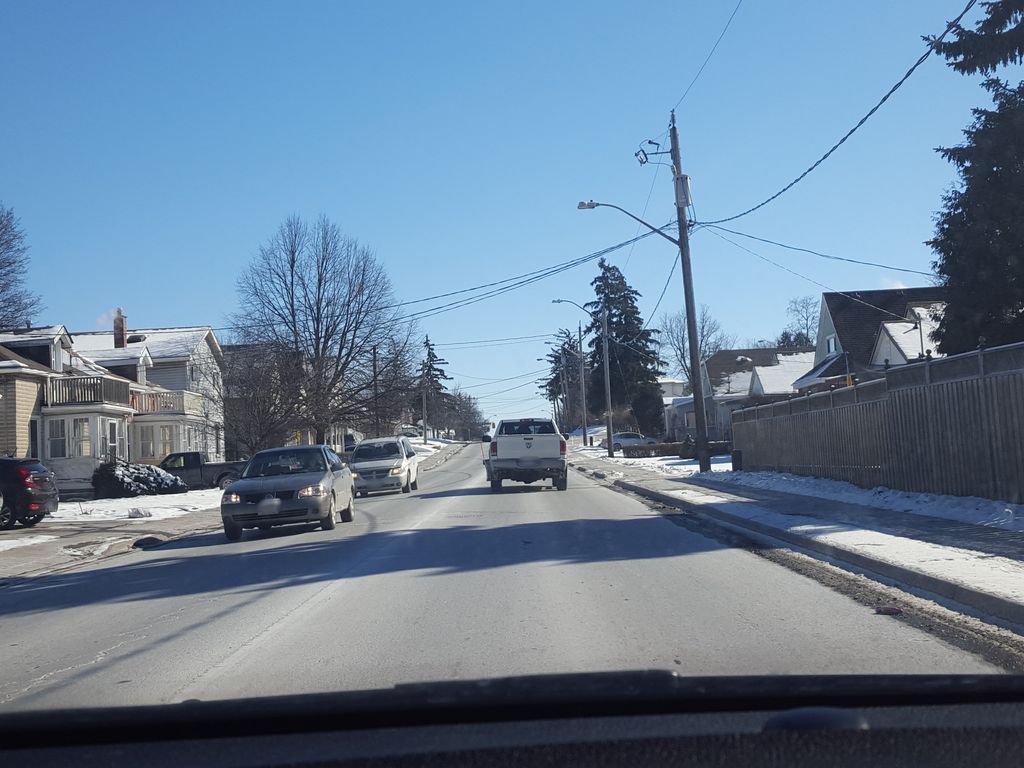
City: kitchener-waterloo